Interaction volume radius: 10 \u00c5
Interaction volume height: 25 \u00c5
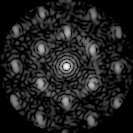
Disorder parameter: 0.449